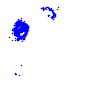
Particle: electron